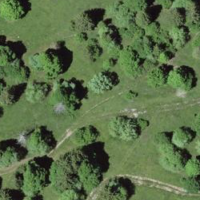
EUNIS habitat code: 24
Species observed at this site:
Platanthera bifolia